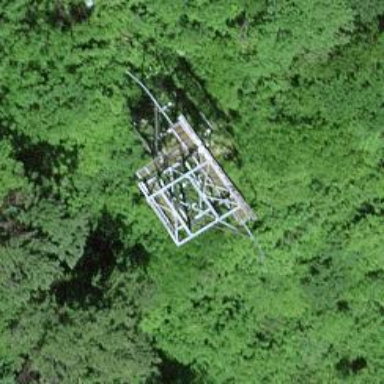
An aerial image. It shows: Pylon for aerialway.